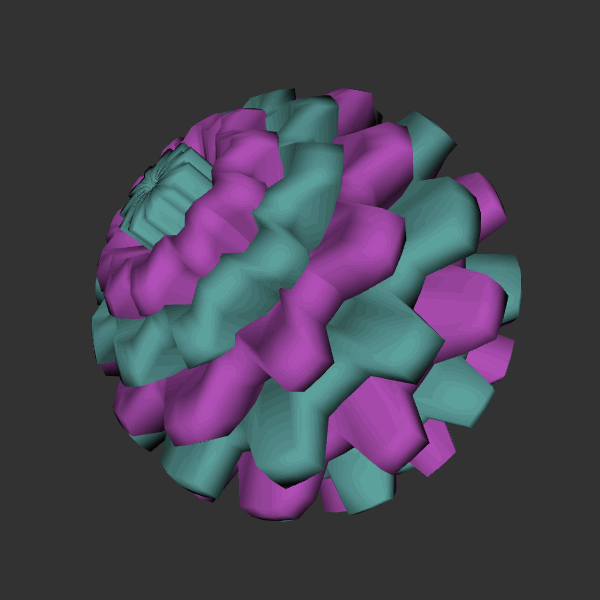
Background: dark